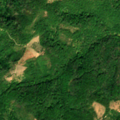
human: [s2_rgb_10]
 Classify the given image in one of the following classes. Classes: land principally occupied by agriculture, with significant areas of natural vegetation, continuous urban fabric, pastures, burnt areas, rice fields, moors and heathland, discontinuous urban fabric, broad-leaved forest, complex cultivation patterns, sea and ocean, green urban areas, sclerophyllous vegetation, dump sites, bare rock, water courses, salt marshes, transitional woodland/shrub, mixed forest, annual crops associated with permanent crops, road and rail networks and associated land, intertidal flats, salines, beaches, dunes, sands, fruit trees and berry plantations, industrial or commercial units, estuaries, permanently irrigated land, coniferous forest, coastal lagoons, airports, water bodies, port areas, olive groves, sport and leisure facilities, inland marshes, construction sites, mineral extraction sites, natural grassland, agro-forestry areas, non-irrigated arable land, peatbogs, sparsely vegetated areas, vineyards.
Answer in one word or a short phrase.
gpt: complex cultivation patterns, land principally occupied by agriculture, with significant areas of natural vegetation, broad-leaved forest, transitional woodland/shrub